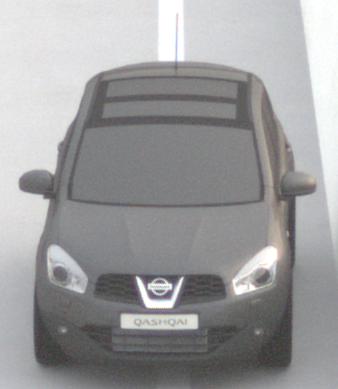
Make: Nissan
Model: Qashqai 1.6
Detailed model: Qashqai (J10)
Model produced from: 2010/03
Model produced until: 2010/08
Doors: 5
Color: gray
Road condition: dry road
Daytime: sunrise or sunset
Contrast: low contrast